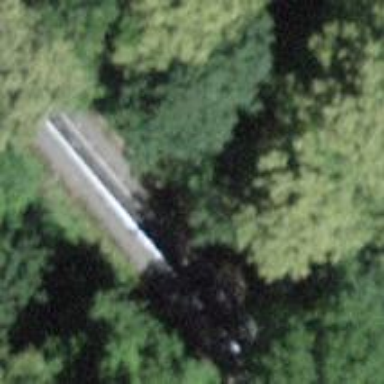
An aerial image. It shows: Narrow-gauge railway with one track.